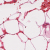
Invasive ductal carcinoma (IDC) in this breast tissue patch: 0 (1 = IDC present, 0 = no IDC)